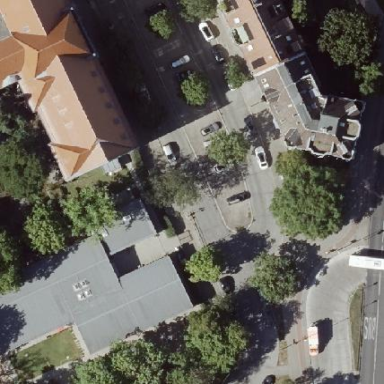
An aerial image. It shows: Kindergarten.